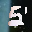
Label: 5